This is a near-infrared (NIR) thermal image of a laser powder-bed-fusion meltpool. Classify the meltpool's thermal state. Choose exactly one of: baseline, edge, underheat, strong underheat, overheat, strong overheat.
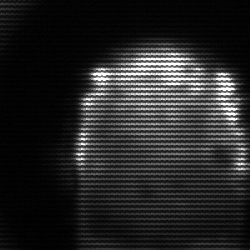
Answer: baseline